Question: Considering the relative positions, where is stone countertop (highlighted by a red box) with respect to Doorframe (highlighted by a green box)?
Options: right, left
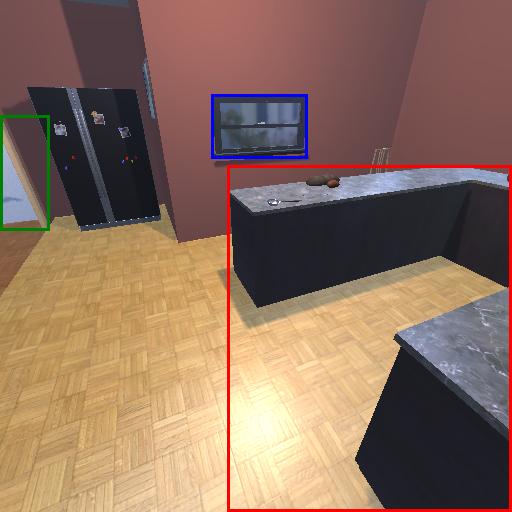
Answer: right